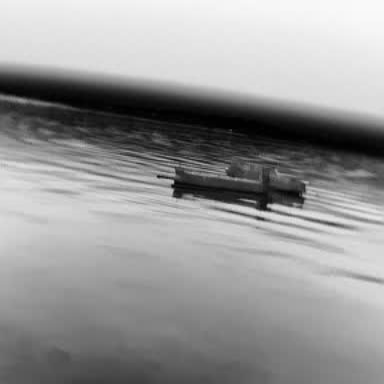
There are two objects shown in the infrared image, including a liner, and a container_ship.